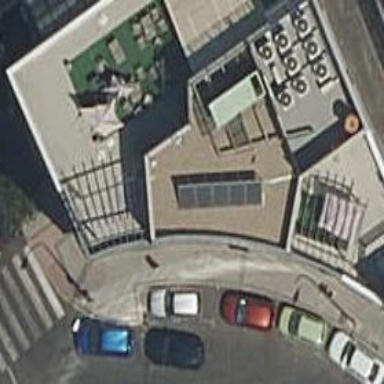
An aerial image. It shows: Restaurant.